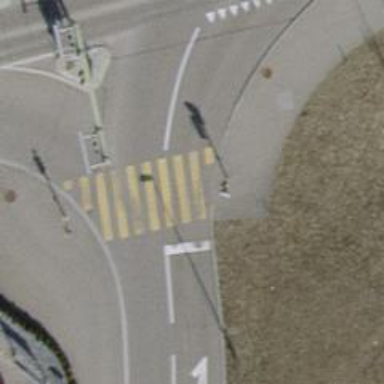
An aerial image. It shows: Crossing equipped with traffic signals. It is zebra crossing.